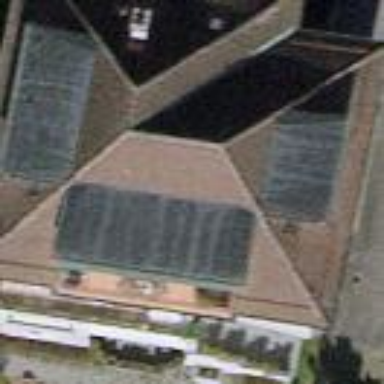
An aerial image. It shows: Detached building with hipped roof.